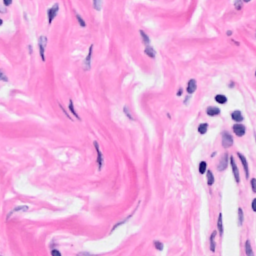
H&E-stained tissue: Breast